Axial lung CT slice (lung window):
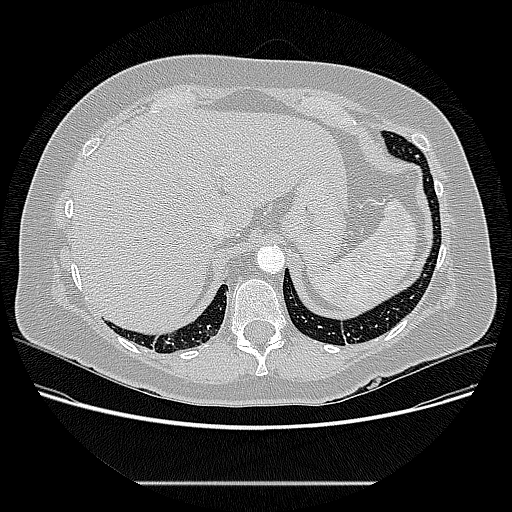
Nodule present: no